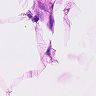
Metastatic tissue present: no